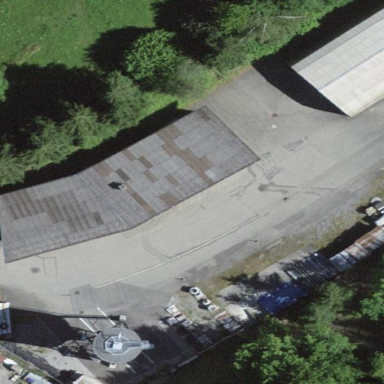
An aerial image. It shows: Industrial building.